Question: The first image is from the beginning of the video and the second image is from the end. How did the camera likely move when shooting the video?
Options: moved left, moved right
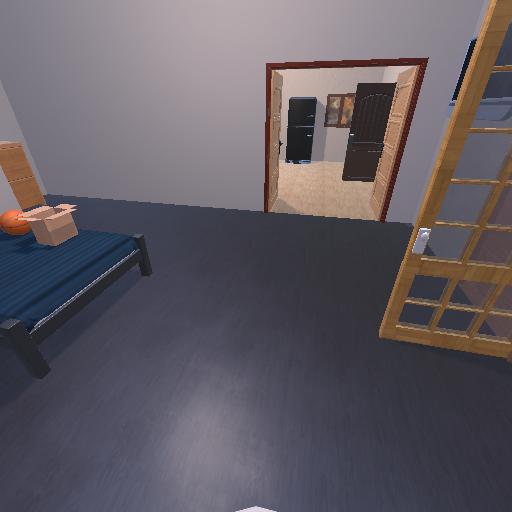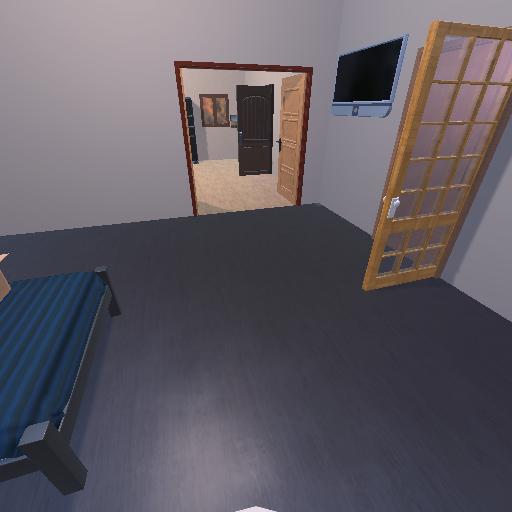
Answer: moved left